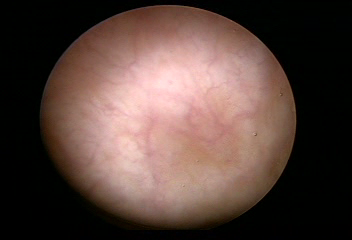
Modality: WLC
Class: Normal mucosa
Bladder cancer association: No